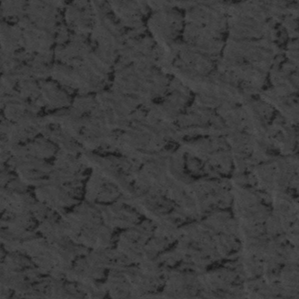
Label: frost